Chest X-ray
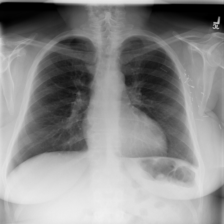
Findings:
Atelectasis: negative
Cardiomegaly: negative
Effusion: negative
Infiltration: negative
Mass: negative
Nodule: negative
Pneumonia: negative
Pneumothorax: negative
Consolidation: negative
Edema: negative
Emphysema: negative
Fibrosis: negative
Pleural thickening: negative
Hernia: negative